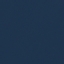
Land use / land cover: SeaLake